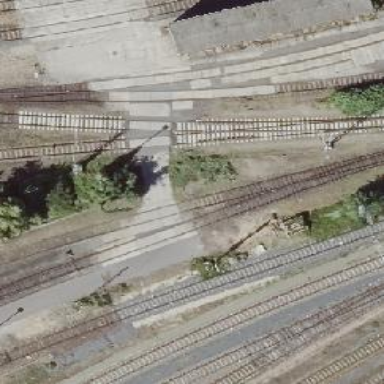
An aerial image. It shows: Level crossing along the railway.